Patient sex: M
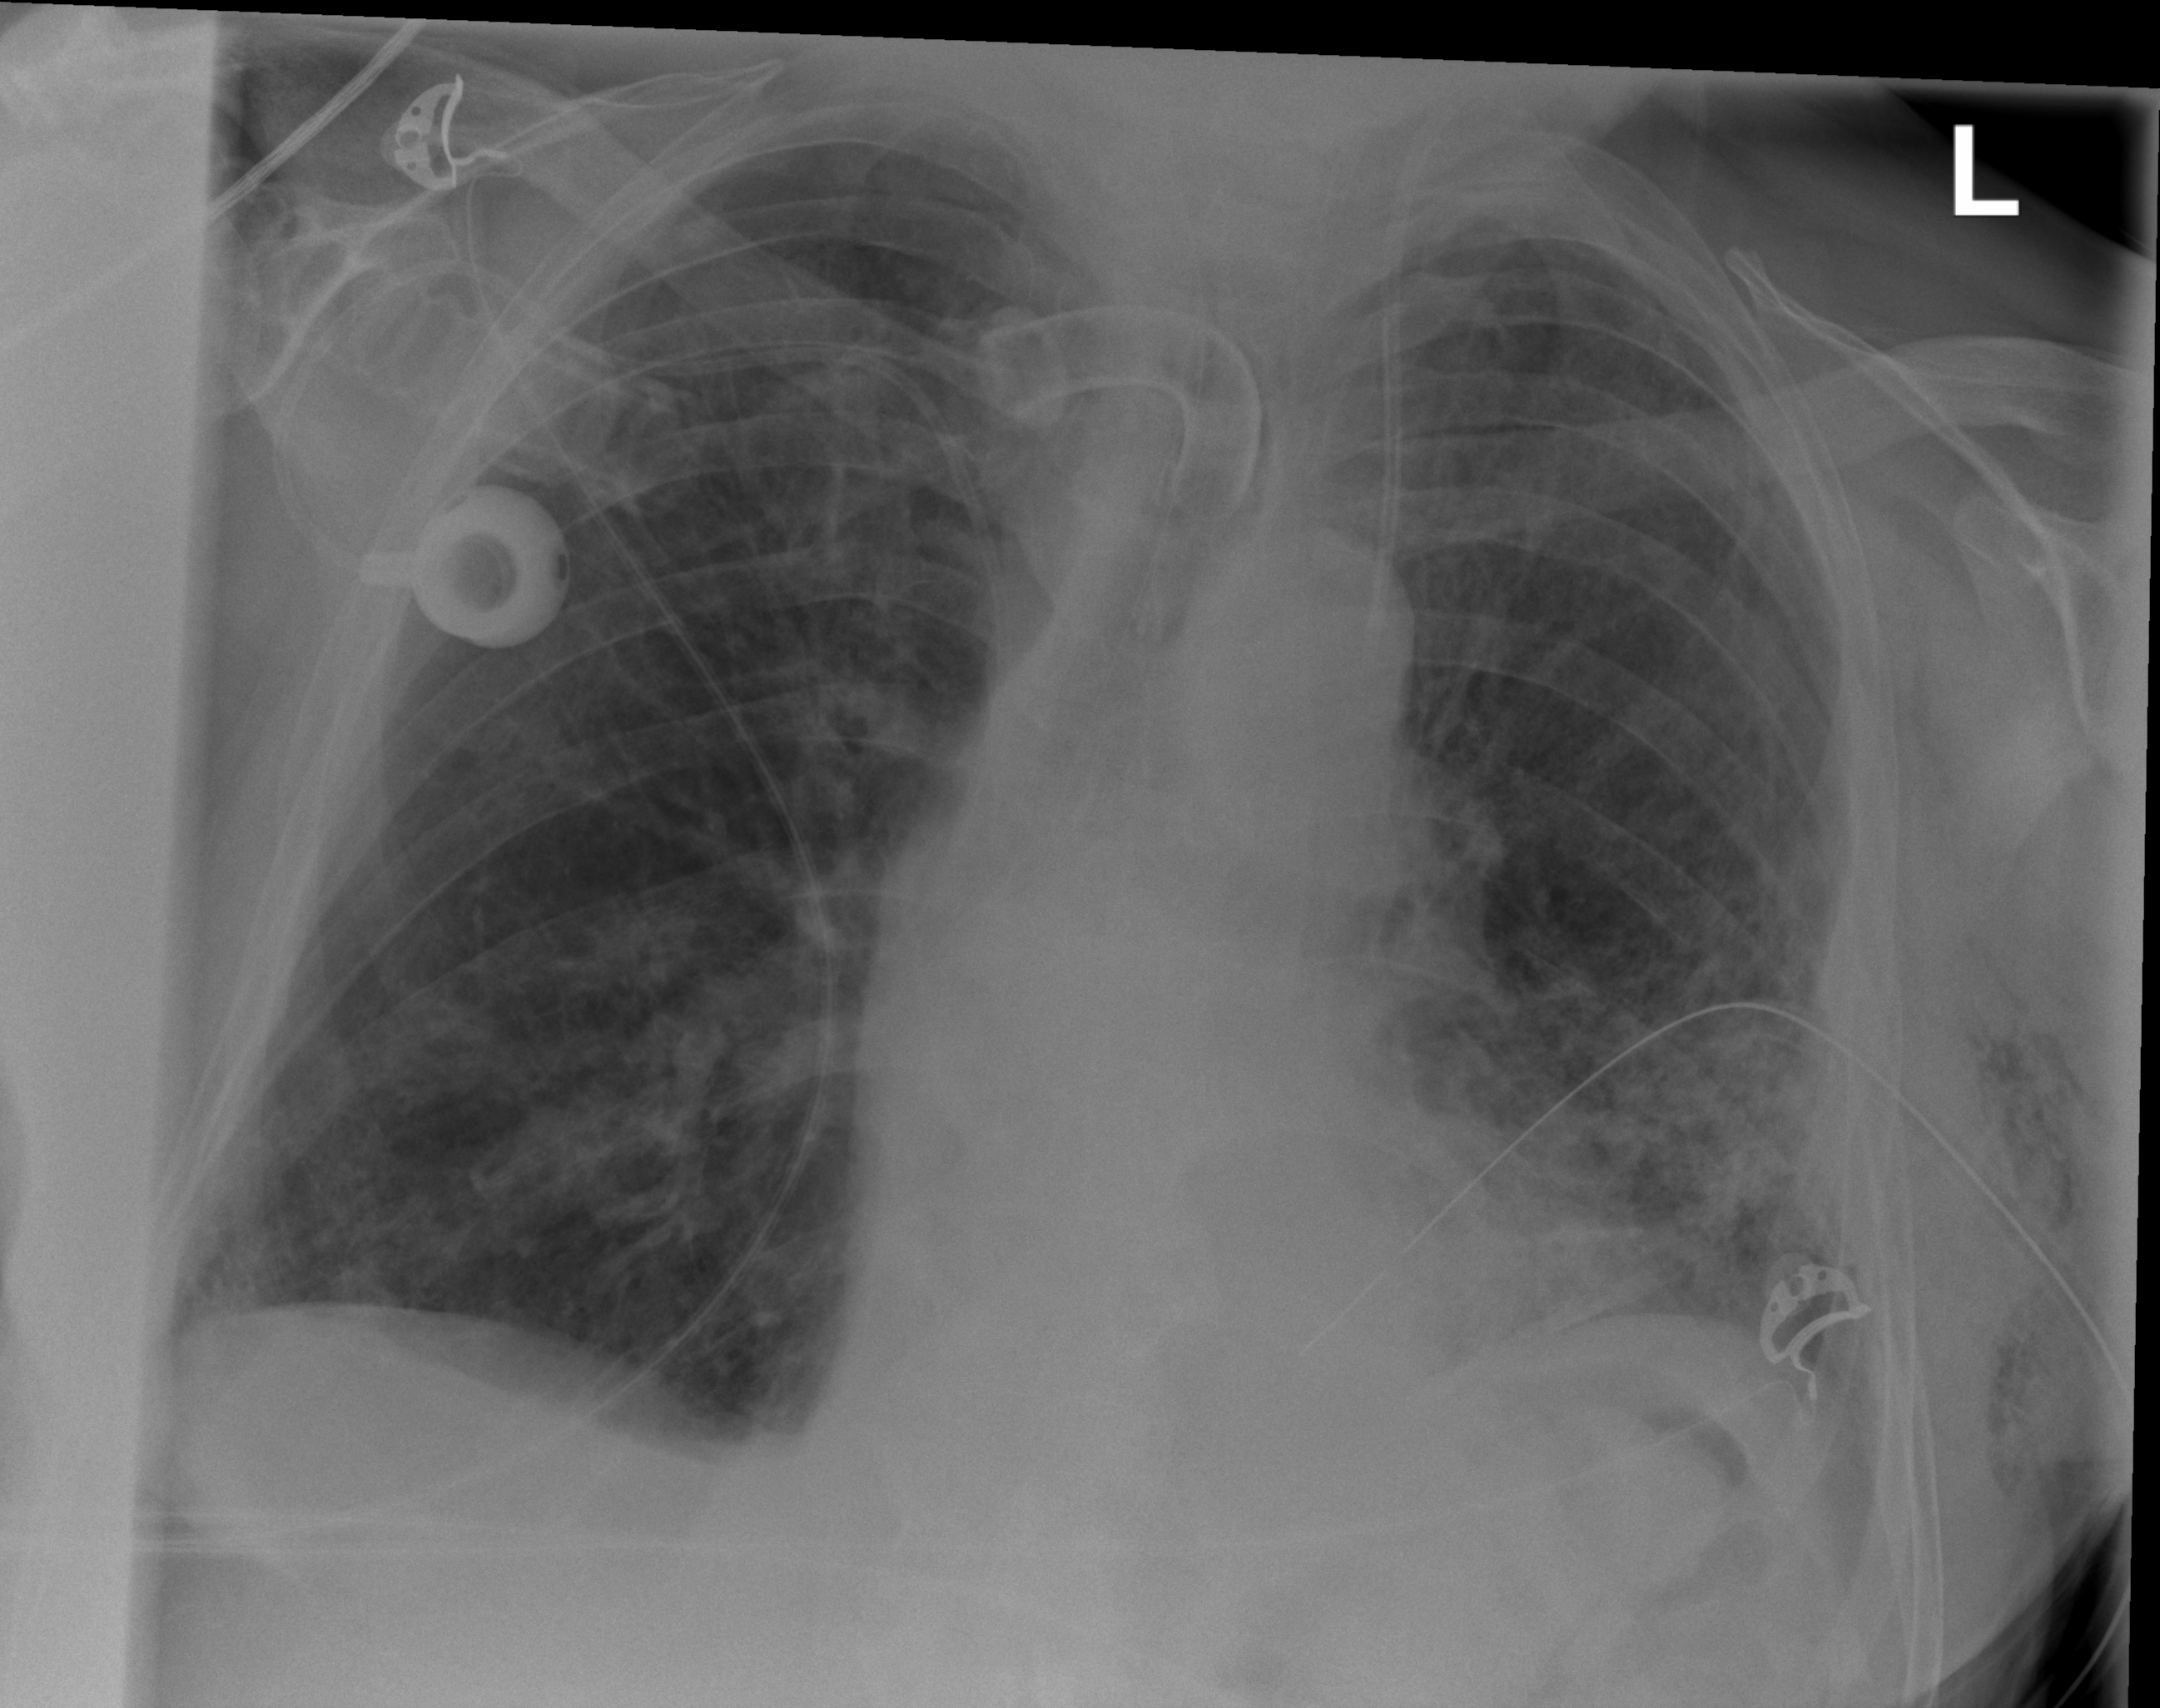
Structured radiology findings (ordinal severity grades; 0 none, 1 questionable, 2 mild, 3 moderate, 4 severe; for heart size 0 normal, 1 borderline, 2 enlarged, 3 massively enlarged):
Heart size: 2
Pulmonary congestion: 2
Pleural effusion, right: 0
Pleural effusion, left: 2
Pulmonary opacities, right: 0
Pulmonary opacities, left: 3
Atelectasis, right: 2
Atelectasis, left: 3